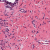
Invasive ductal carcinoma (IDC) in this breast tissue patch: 0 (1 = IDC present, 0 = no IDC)